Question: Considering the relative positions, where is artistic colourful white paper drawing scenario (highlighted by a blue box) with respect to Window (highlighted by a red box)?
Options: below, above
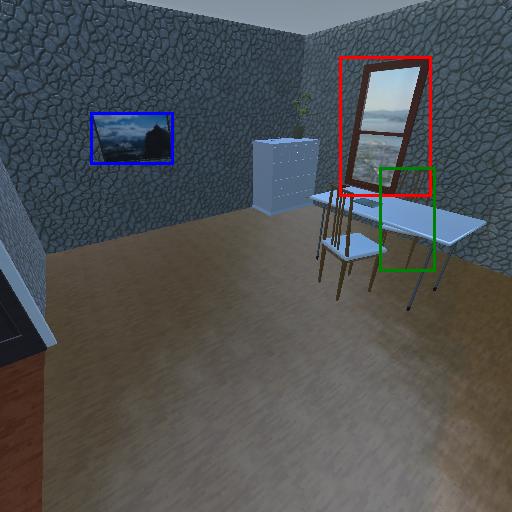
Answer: below